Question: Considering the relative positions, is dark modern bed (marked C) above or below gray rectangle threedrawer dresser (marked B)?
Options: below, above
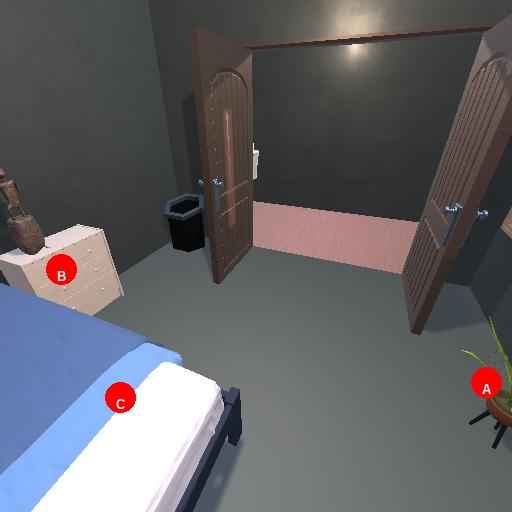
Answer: below